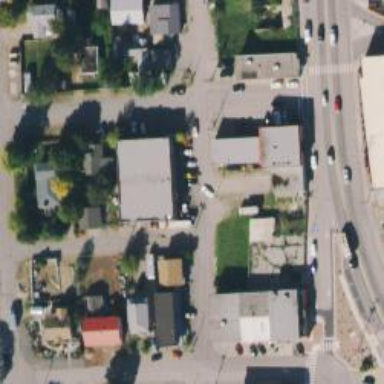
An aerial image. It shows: Alleyway designated as service road.